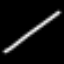
Label: line